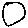
Label: circle